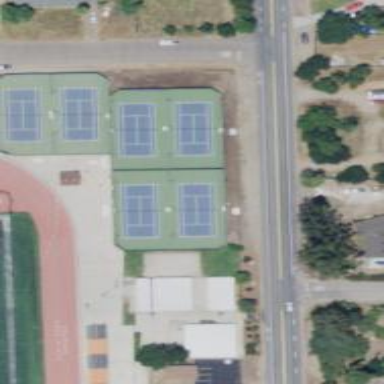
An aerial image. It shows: Tennis court on pitch.